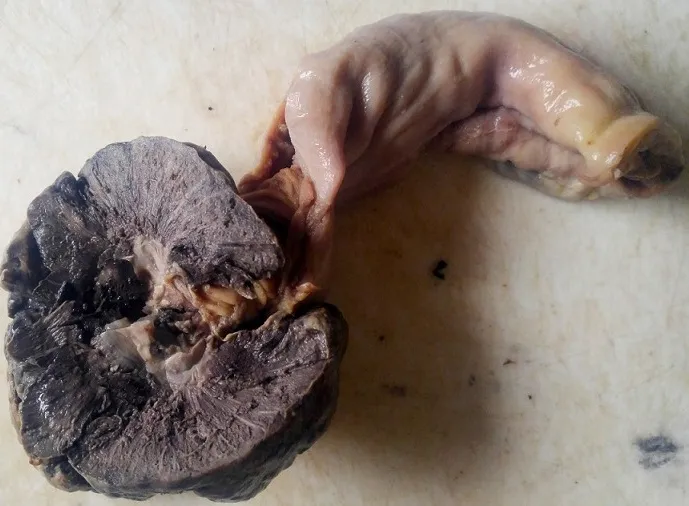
Gross picture of the resected jejunal segment showing a single black-grey mass arising from the jejunal wall.
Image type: medical_photograph (other_medical_photograph)